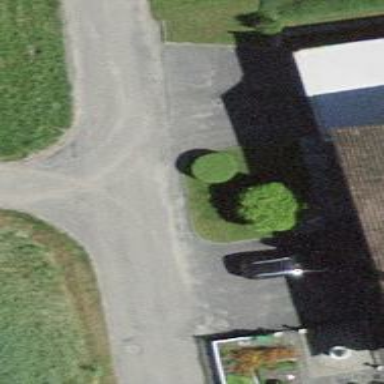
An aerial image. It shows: Asphalt road in residential area.